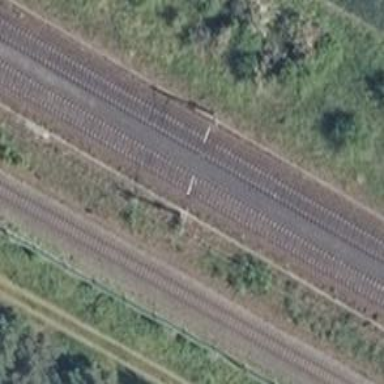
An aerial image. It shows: Railway milestone with catenary mast.